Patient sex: F
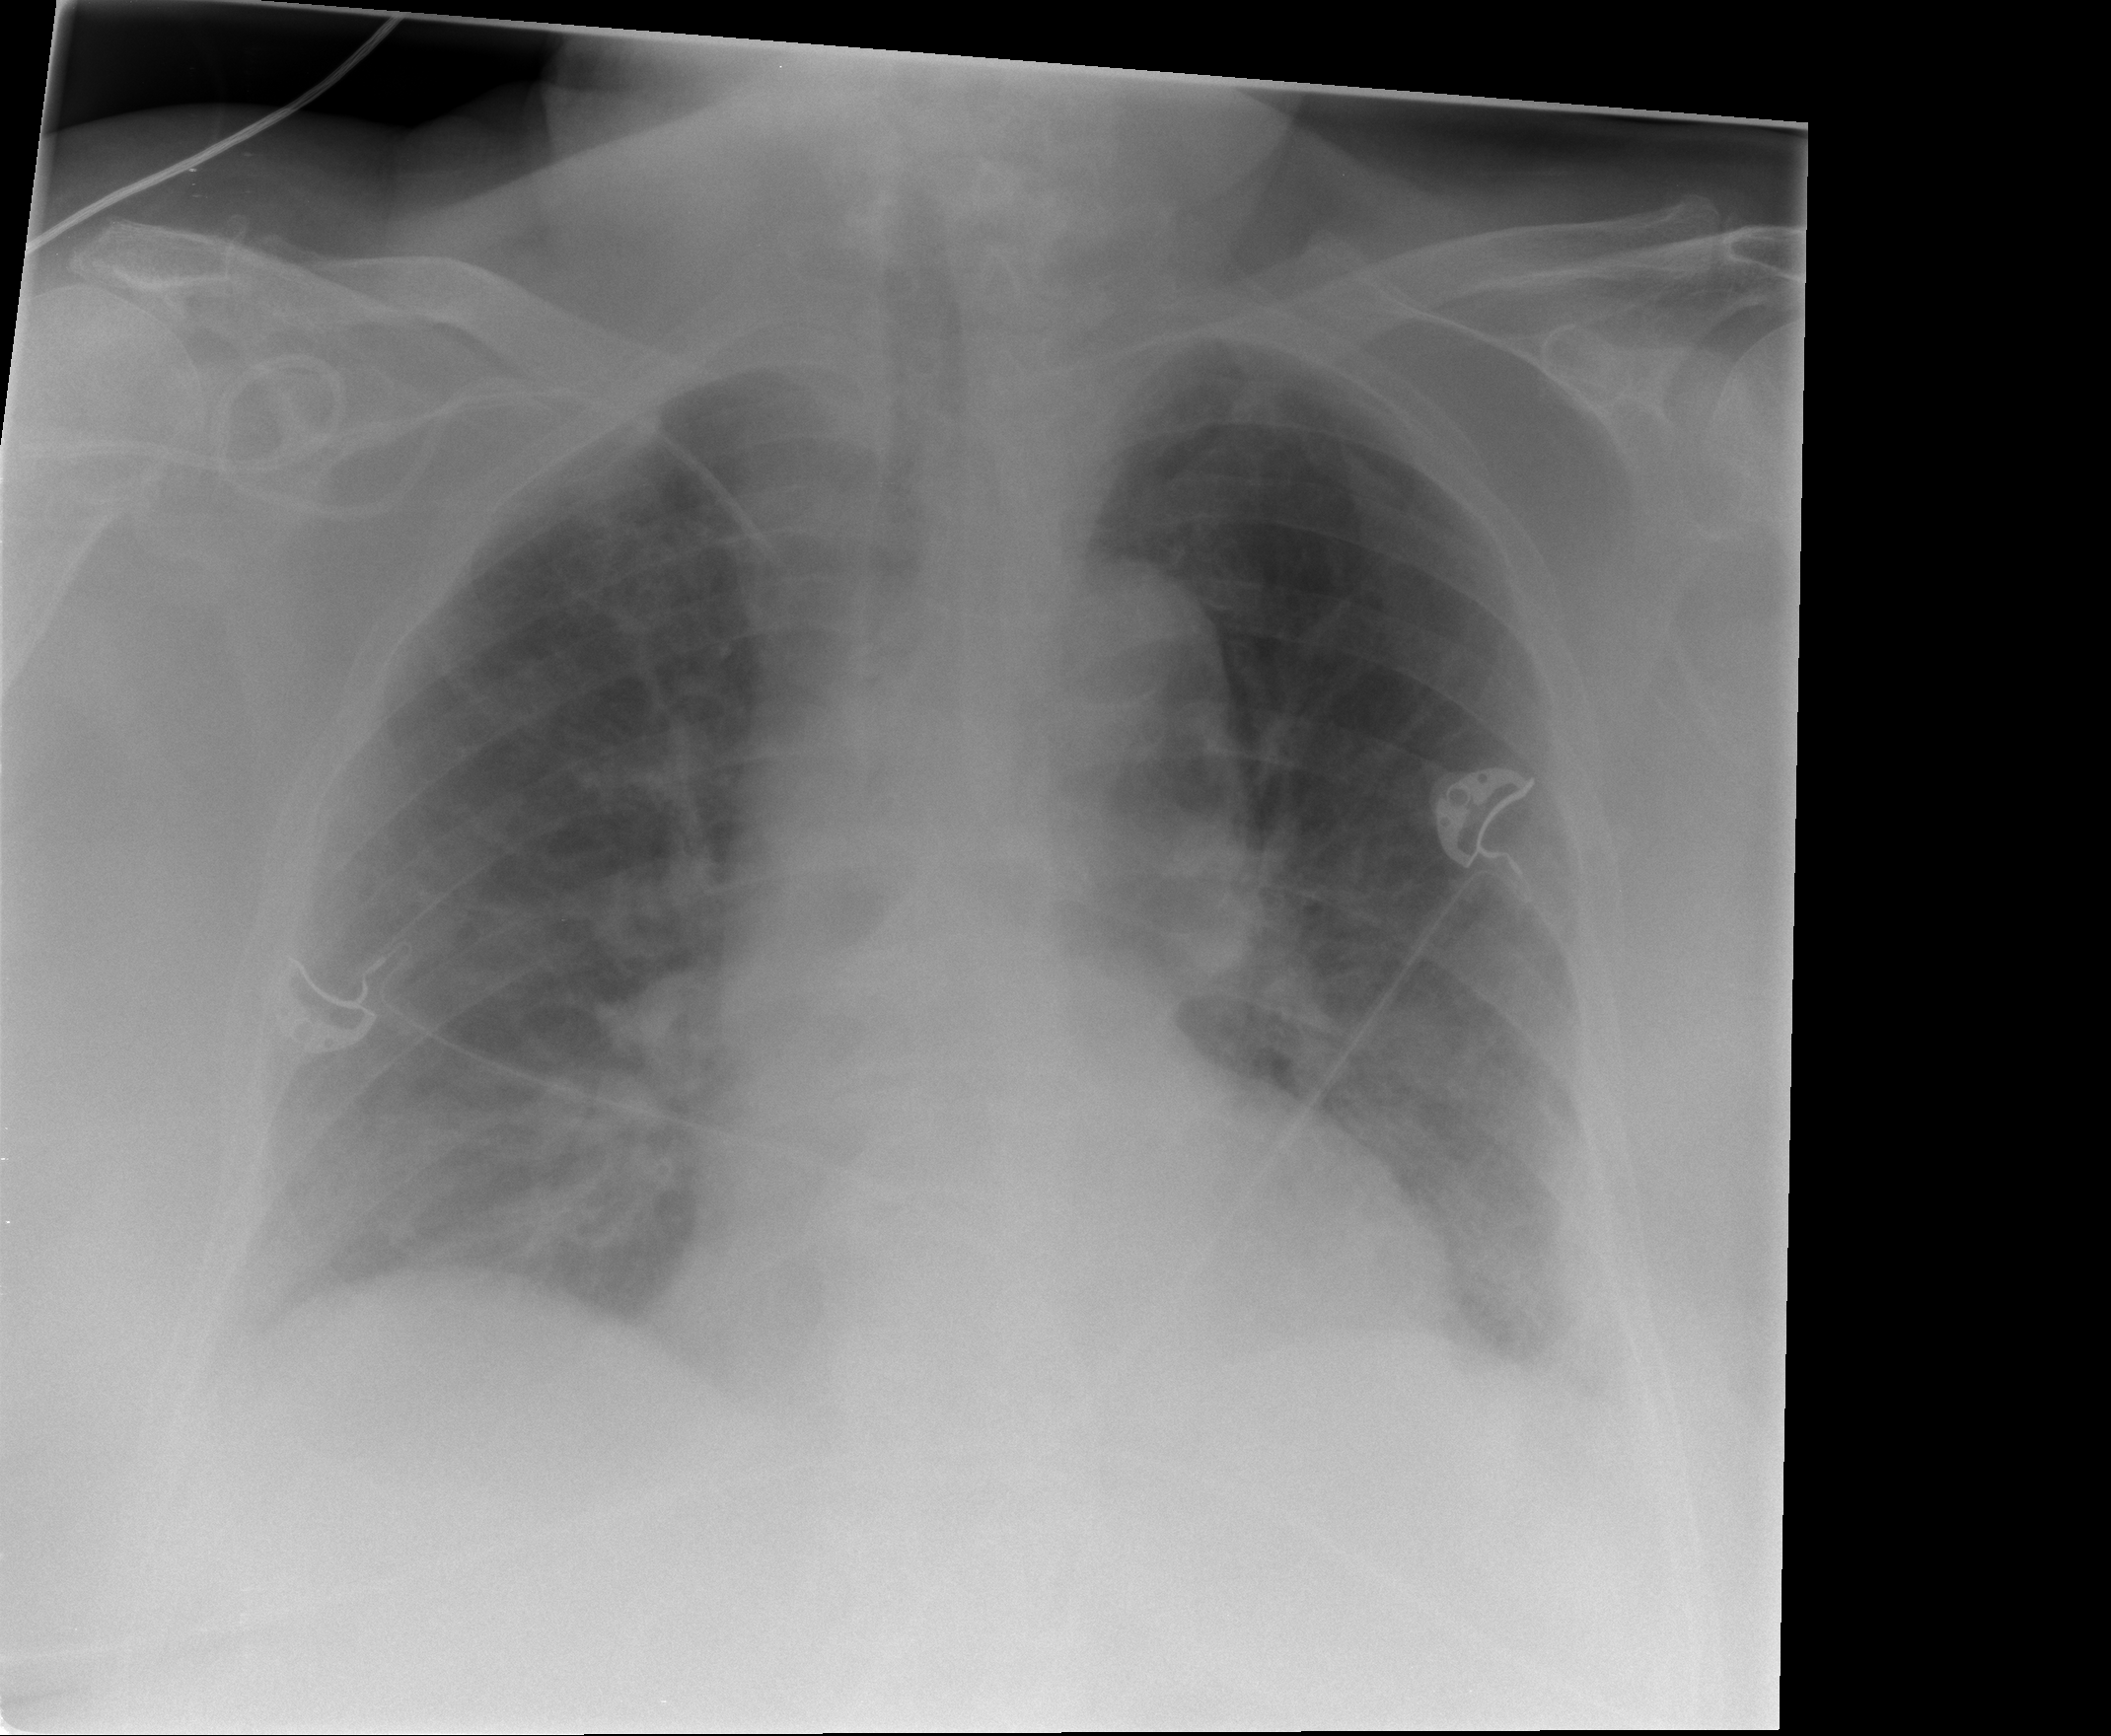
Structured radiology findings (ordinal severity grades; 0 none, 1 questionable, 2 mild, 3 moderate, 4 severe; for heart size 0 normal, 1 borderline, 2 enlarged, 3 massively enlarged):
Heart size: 1
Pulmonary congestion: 2
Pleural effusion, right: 1
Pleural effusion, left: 1
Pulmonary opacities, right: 0
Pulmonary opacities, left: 0
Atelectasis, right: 2
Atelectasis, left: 2